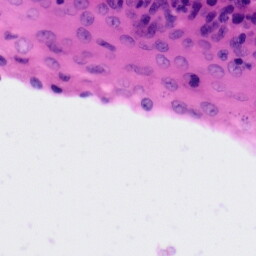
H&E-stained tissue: Tonsil